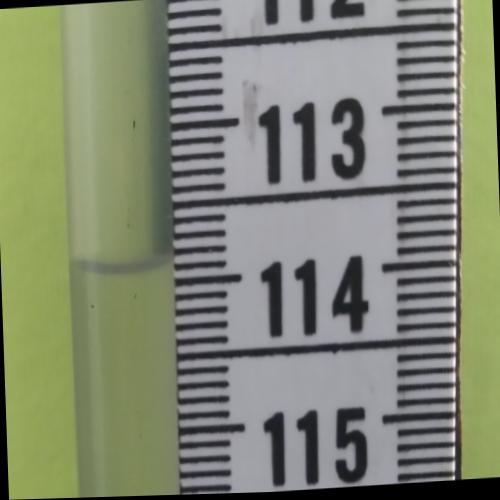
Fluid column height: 113.9 cm